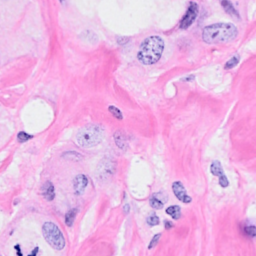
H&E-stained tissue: Breast